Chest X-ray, PA view. Patient: 42 years old, sex M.
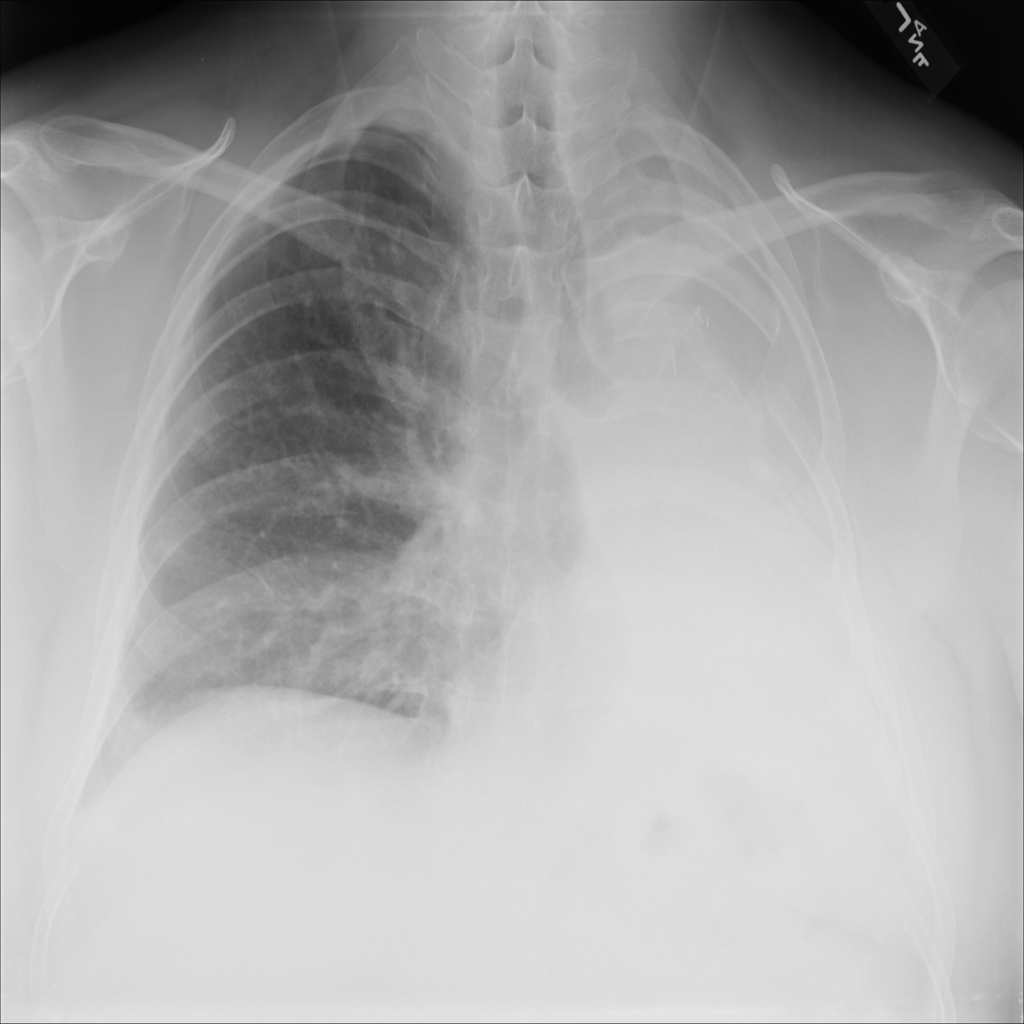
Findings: Nodule